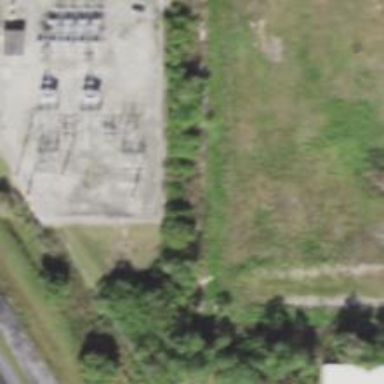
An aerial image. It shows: Outdoor distribution substation.